Field crop: maize
Growth stage: 1
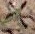
Species: atriplex